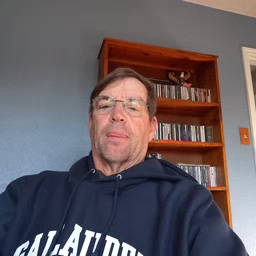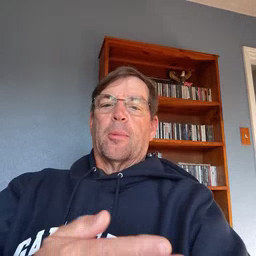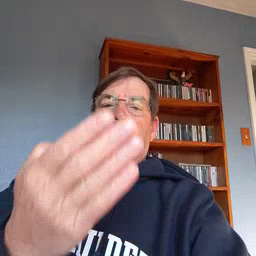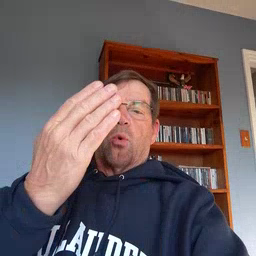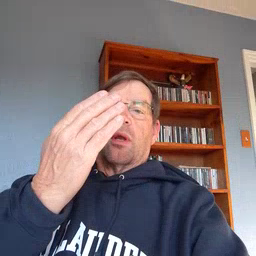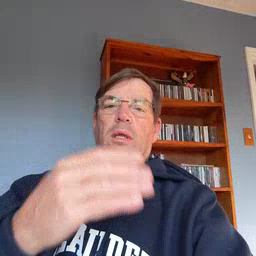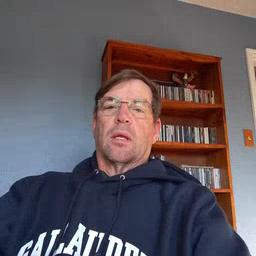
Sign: morning